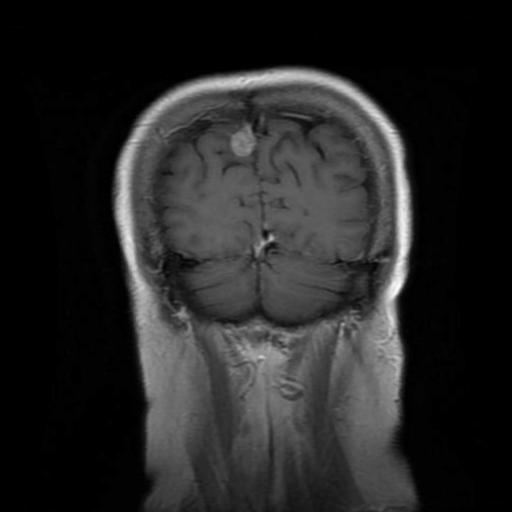
Label: meningioma